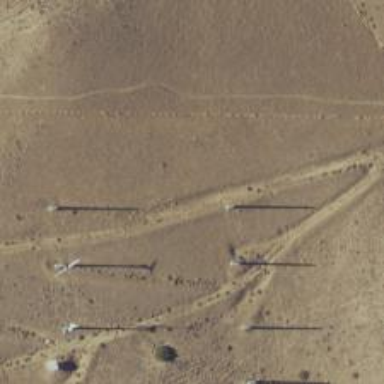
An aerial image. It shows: Wind turbine power generator.